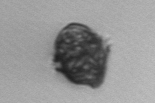
Label: Kryptoperidinium_triquetrum